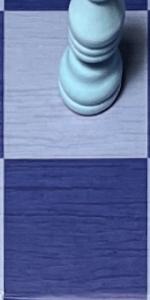
Label: Empty